Brain MRI, t2w sequence, axial 2D slice.
Patient: age 43, sex M, weight 95 kg, height 1.95 m
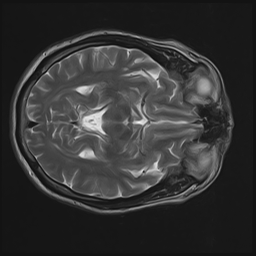